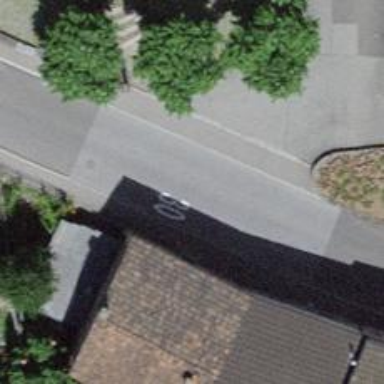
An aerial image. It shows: Set of steps on the road.